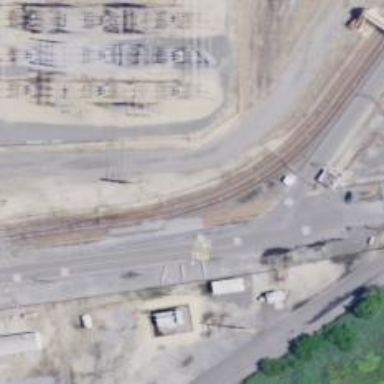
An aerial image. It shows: Railway spur service.